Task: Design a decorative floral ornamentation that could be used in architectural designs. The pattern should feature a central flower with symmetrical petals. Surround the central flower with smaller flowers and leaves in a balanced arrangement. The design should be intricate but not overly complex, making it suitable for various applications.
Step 479:
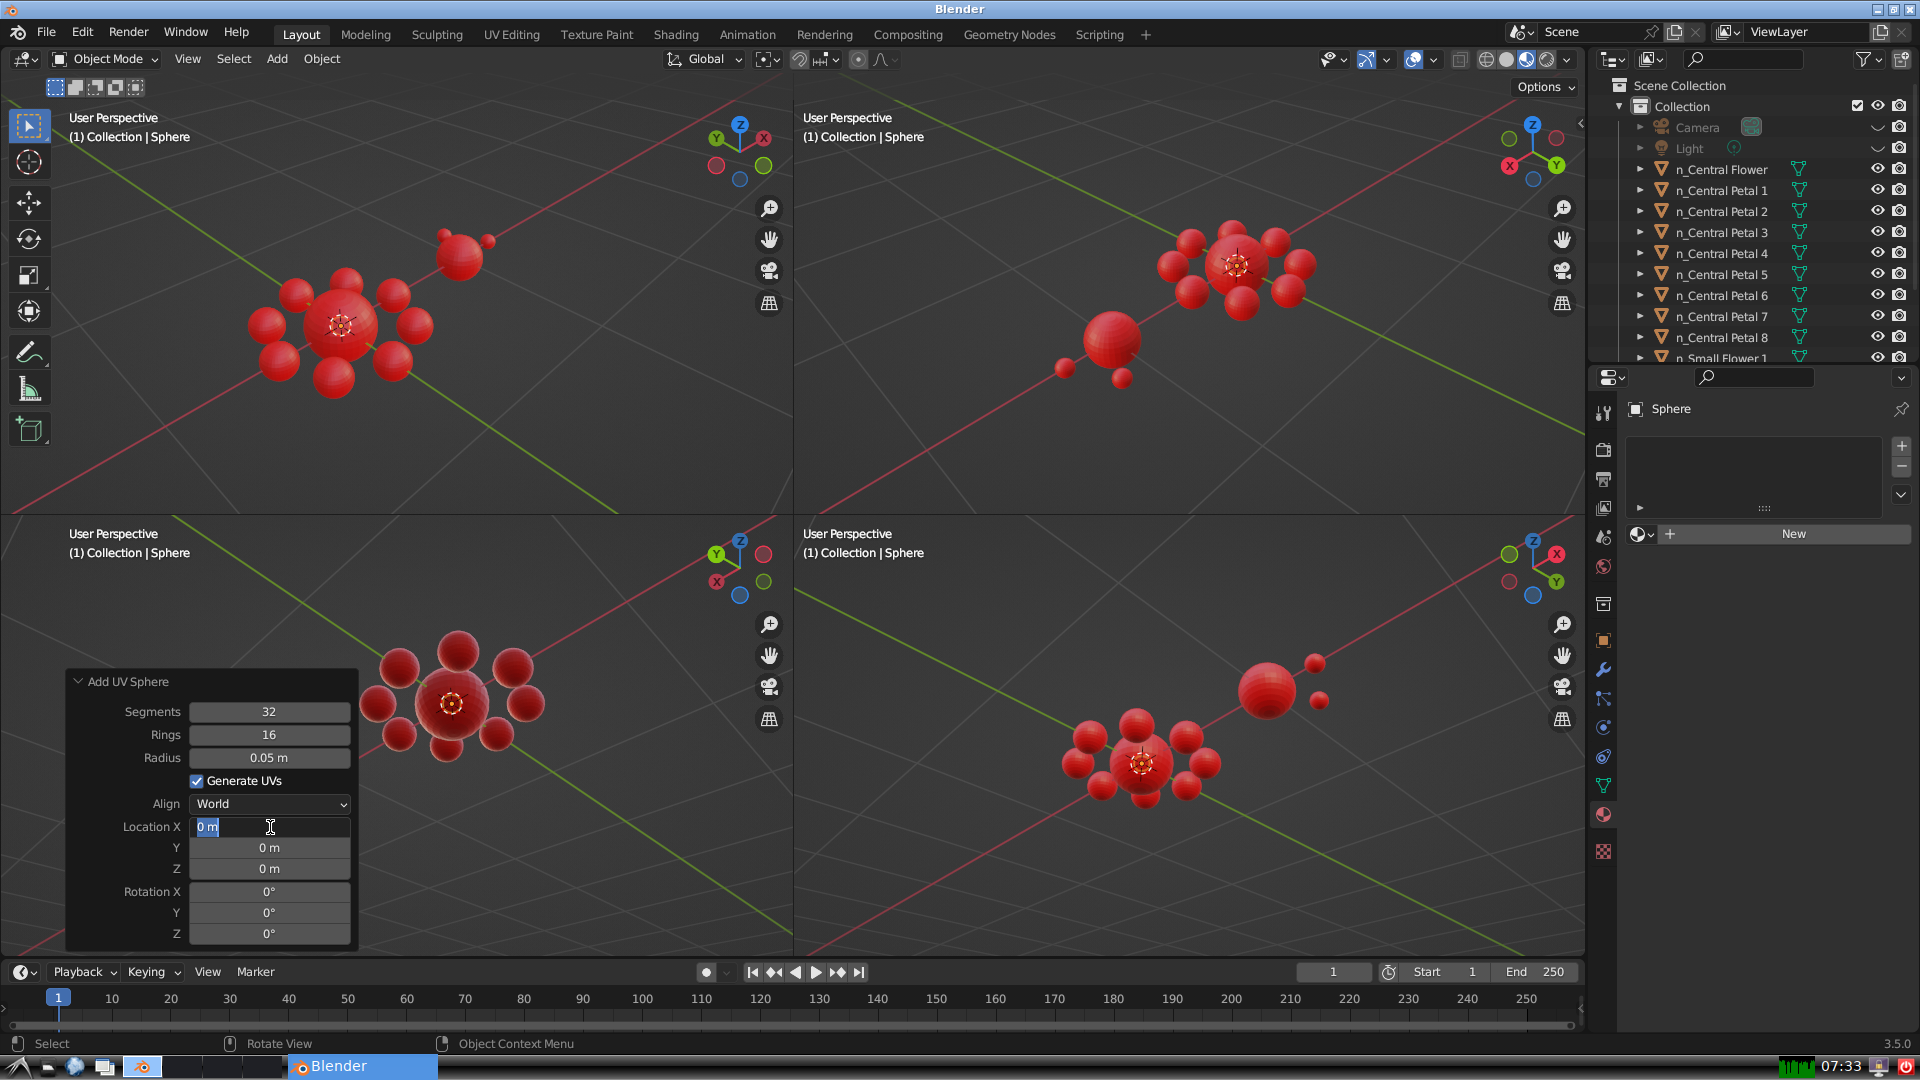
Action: input_text: 0.8500000000000001